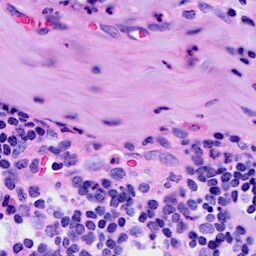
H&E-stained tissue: Breast